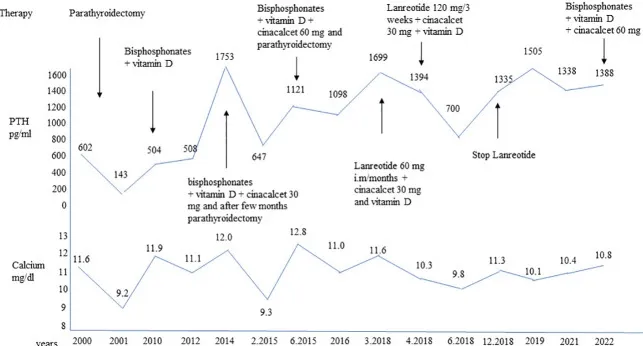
Trend of calcium and PHT values and their respective therapies.
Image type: pathology (immunostaining)